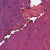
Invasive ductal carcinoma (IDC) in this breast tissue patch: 0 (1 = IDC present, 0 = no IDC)